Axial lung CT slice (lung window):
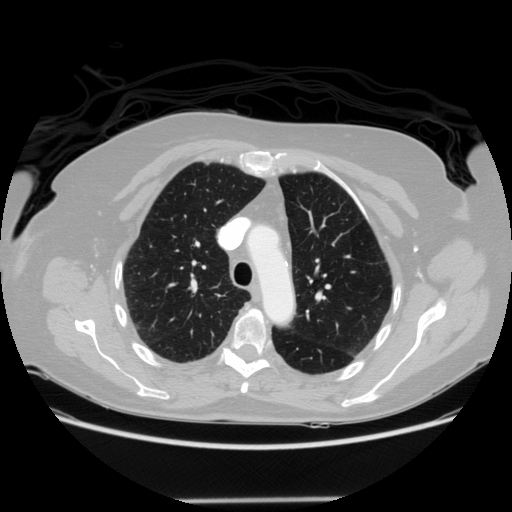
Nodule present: no